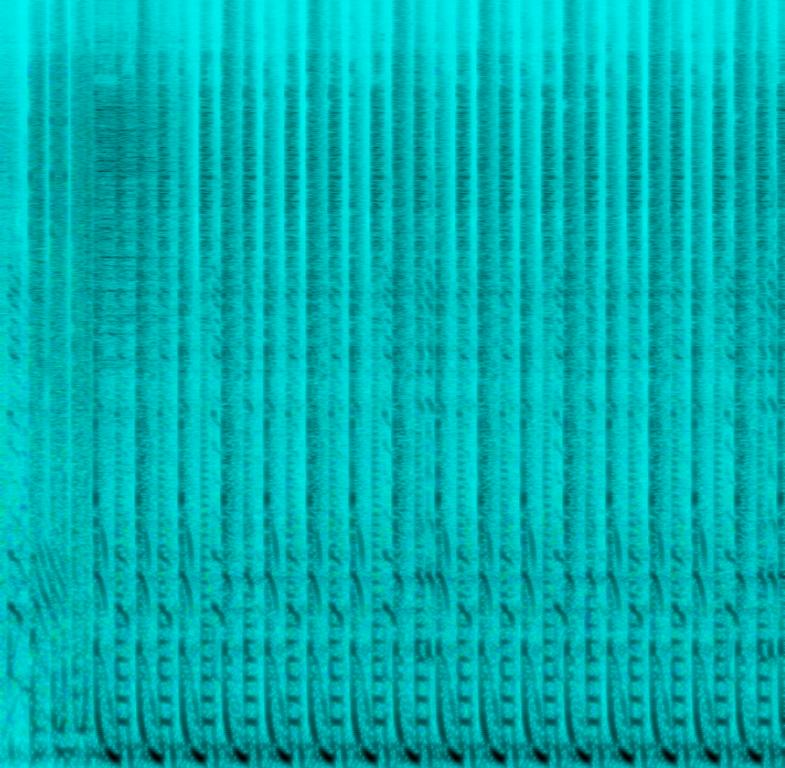
This is a disco/house music piece. There is a male vocal sample and a chopped hollering sample constantly repeating in the beat. The bass sound is fuzzy. The rhythm is provided by a slightly fast tempo electronic drum beat. The atmosphere is energetic. This piece could be played at nightclubs or dance clubs.